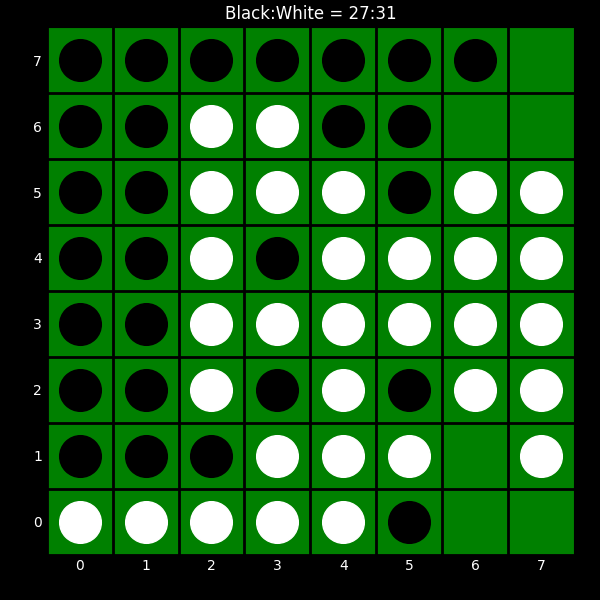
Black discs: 27
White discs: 31